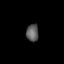
Tissue: lung
Cell type: Endothelial cells
Senescence score: 0.5853
Nuclear area (px): 206
Mean DAPI intensity: 93.767